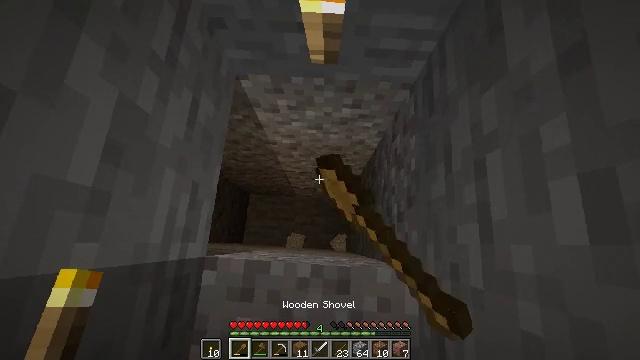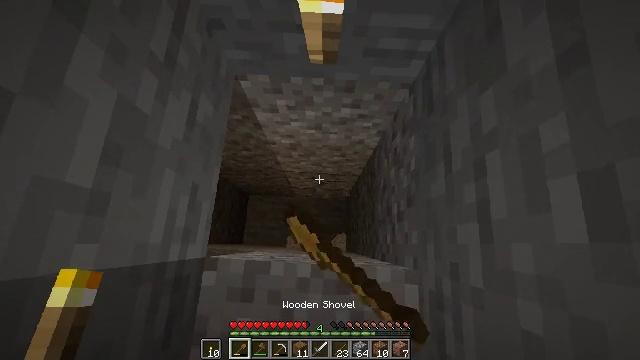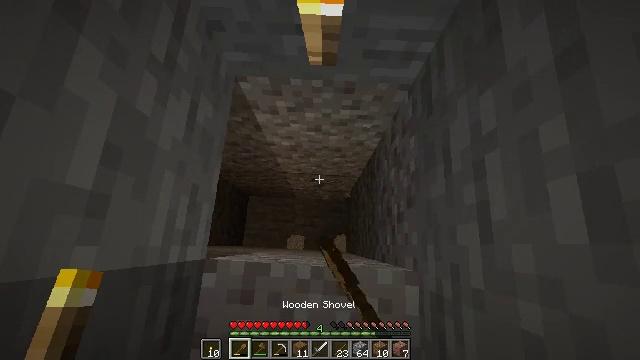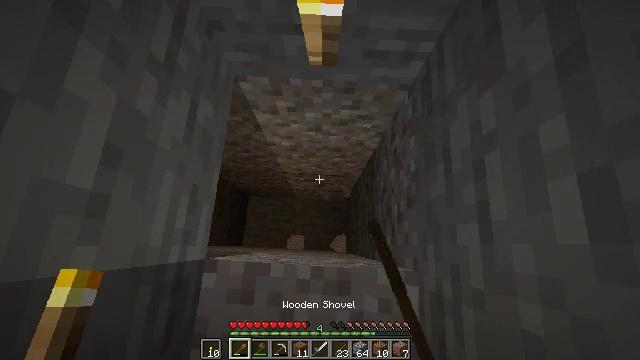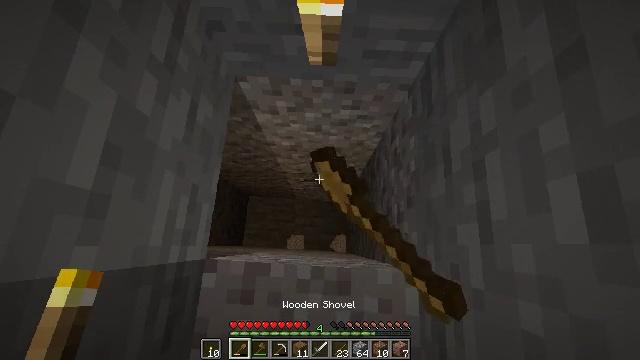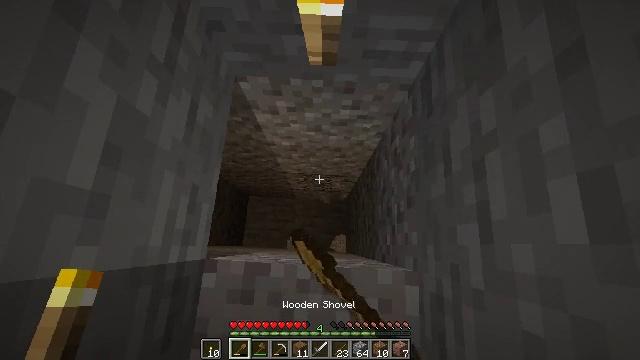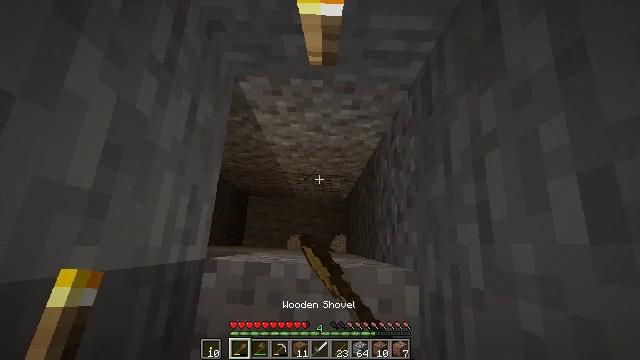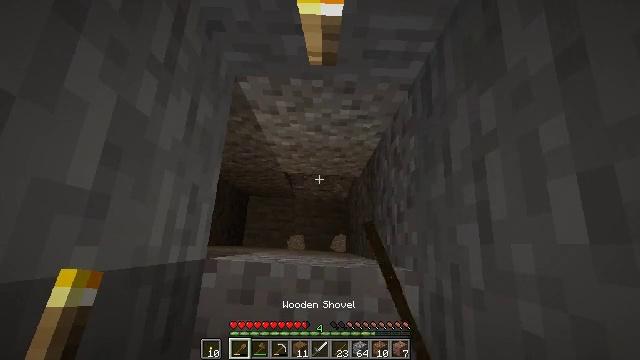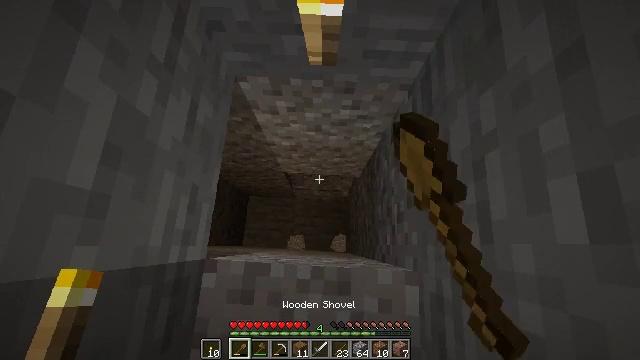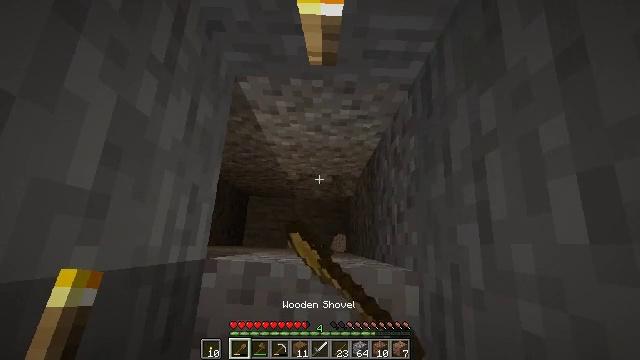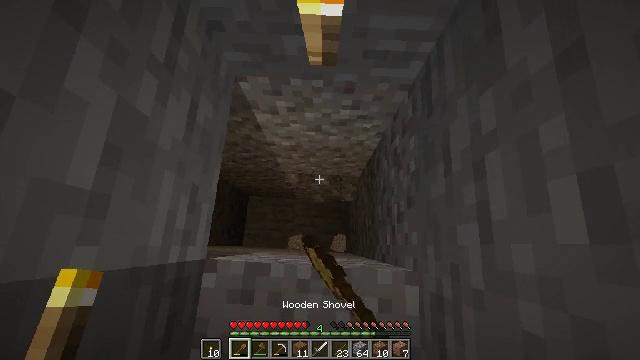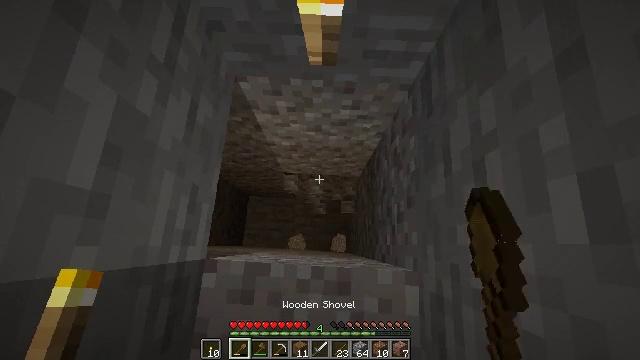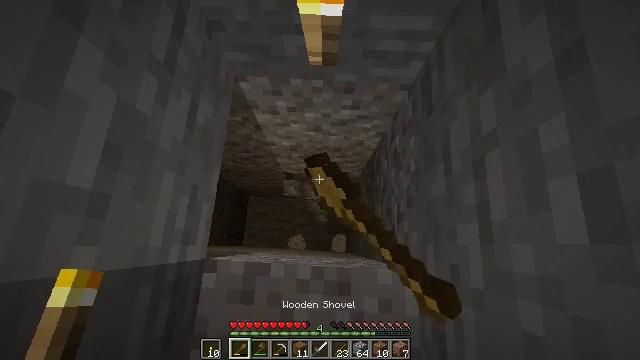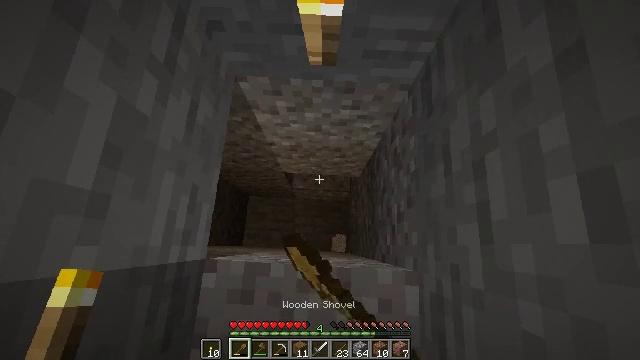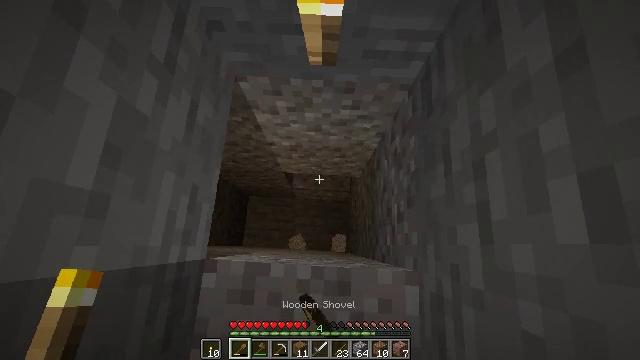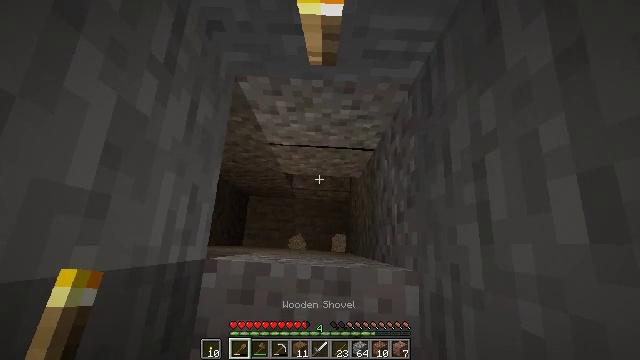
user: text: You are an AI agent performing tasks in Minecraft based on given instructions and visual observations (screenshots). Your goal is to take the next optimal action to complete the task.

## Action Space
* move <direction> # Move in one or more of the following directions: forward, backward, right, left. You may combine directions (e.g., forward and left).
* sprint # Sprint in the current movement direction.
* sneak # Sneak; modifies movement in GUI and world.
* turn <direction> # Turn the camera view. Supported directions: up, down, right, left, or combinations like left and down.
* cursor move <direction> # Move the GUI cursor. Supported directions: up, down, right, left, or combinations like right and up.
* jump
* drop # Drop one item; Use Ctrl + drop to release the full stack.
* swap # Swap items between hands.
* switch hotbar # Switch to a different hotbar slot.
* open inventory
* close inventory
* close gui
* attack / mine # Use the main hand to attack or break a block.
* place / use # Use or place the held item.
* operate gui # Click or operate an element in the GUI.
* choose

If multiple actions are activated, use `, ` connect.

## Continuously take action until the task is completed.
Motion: motion action
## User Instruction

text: Gather gravel by digging.
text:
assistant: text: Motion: sneak, attack / mine
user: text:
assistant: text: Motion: sneak, attack / mine
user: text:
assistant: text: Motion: sneak, attack / mine
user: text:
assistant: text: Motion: sneak, attack / mine
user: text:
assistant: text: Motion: sneak, attack / mine
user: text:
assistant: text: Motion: sneak, attack / mine
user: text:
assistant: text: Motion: sneak, attack / mine
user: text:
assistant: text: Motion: sneak, attack / mine
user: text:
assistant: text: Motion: sneak, attack / mine
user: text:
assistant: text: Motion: sneak, attack / mine
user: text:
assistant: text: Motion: sneak, attack / mine
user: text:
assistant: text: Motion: sneak, attack / mine
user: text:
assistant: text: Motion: sneak, attack / mine
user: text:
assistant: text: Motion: sneak, attack / mine
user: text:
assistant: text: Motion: sneak, attack / mine
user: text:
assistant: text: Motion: sneak, attack / mine
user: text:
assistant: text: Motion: sneak, attack / mine
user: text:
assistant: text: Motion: sneak, attack / mine
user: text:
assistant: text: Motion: sneak, attack / mine
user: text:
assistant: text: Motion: sneak, attack / mine
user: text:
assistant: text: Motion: sneak, attack / mine
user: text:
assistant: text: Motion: sneak, attack / mine
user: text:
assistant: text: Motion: sneak, attack / mine
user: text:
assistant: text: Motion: sneak, attack / mine
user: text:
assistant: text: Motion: sneak, attack / mine
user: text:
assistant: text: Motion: sneak, attack / mine
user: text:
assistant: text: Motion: sneak, attack / mine
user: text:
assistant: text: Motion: sneak, attack / mine
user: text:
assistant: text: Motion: sneak, attack / mine
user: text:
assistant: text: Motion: sneak, attack / mine